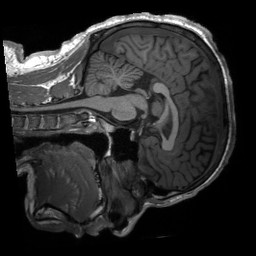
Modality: T1w
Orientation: sagittal
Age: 25
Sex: male
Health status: healthy
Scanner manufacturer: siemens
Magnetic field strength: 3 T
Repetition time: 2.3 s
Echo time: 0.00232 s